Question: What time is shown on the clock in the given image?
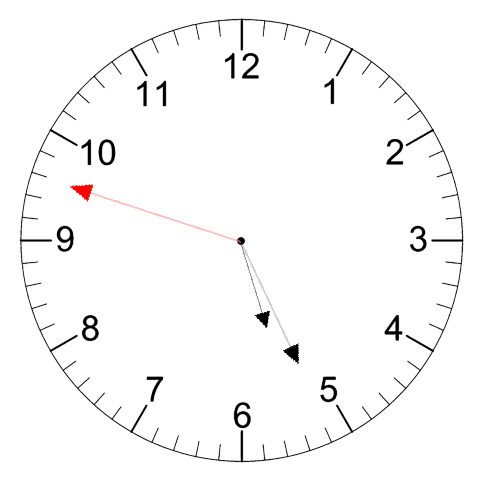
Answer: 05:25:48